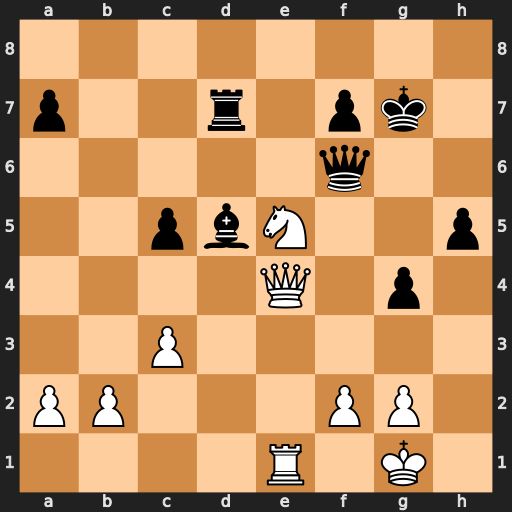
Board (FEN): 8/p2r1pk1/5q2/2pbN2p/4Q1p1/2P5/PP3PP1/4R1K1
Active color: w
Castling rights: -
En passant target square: -
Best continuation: Nxd7 Bxe4 Nxf6